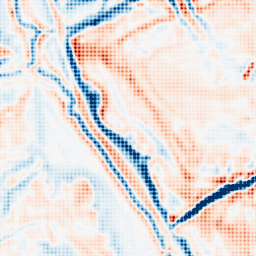
Category: multiscale
Decomposition family: dog_multiscale
Decomposition parameters: sigma_ratio: 1.4
n_scales: 3
base_sigma: 2
Upsampling method: sinc_blackman
Upsampling parameters: scale: 4
kernel_size: 4
Upsampling scale: 4